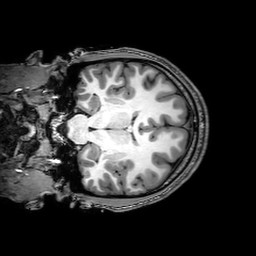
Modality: T1w
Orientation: coronal
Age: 22
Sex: male
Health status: healthy
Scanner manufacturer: philips
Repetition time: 0.008299 s
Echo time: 0.00383 s